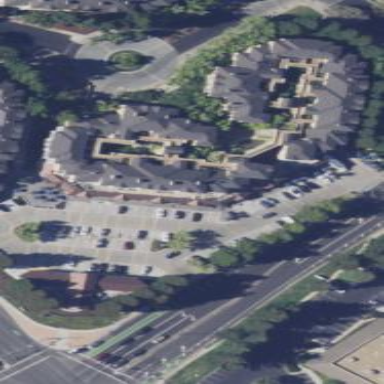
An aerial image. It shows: Street-side parking area.